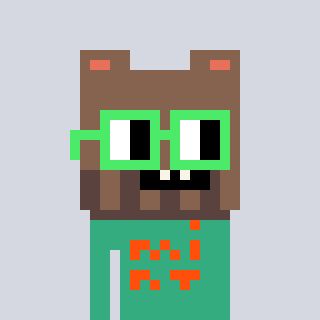
a pixel art character with square light green glasses, a bear-shaped head and a teal-colored body on a cool background